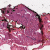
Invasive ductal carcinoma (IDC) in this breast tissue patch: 0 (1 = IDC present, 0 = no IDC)